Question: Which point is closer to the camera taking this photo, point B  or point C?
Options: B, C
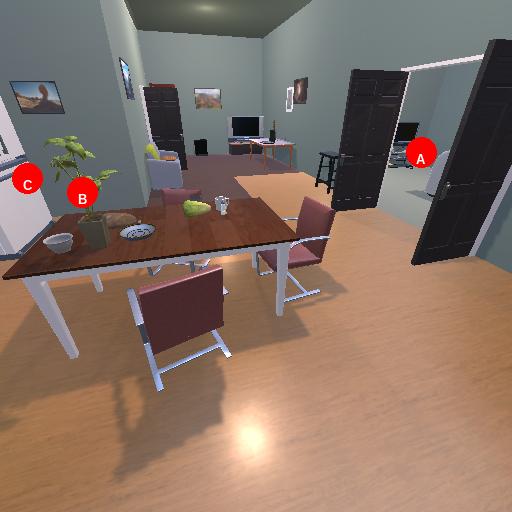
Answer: B